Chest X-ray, AP view. Patient: 58 years old, sex F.
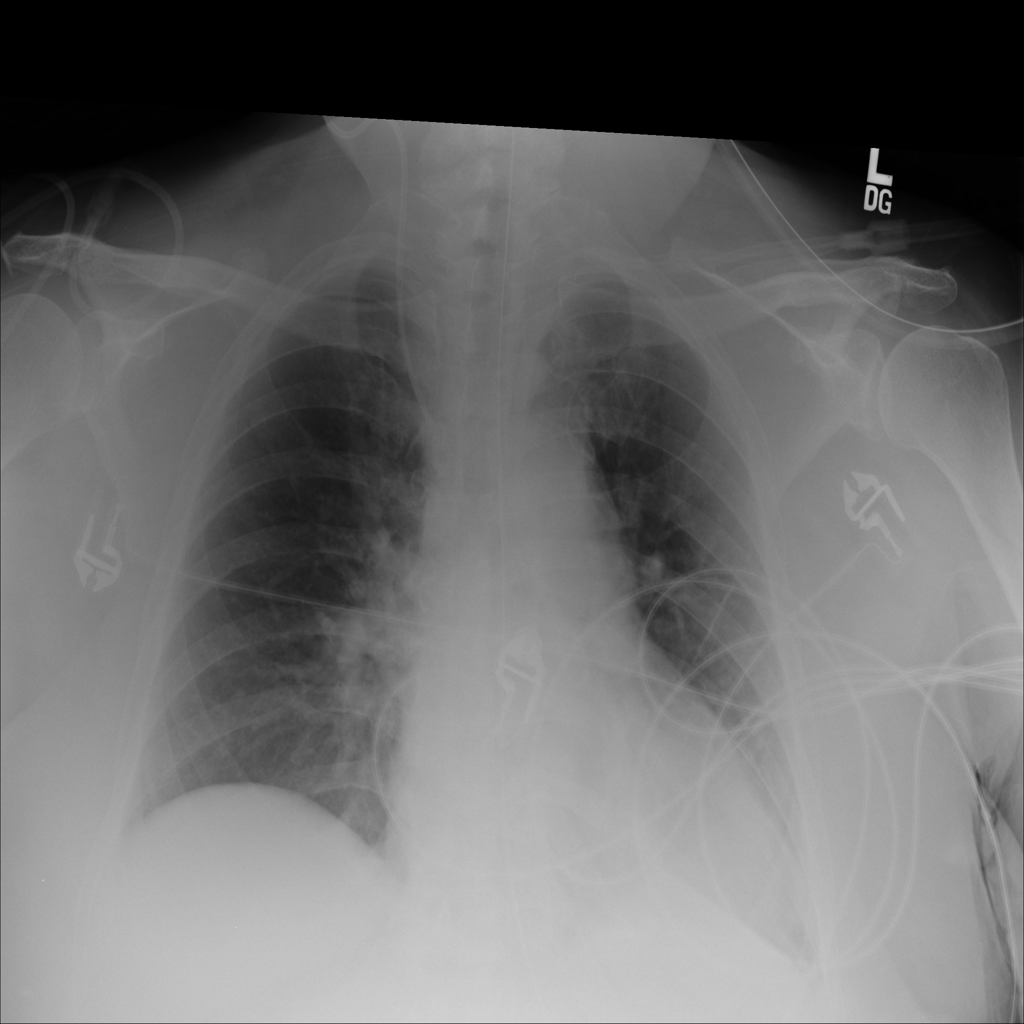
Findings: Atelectasis